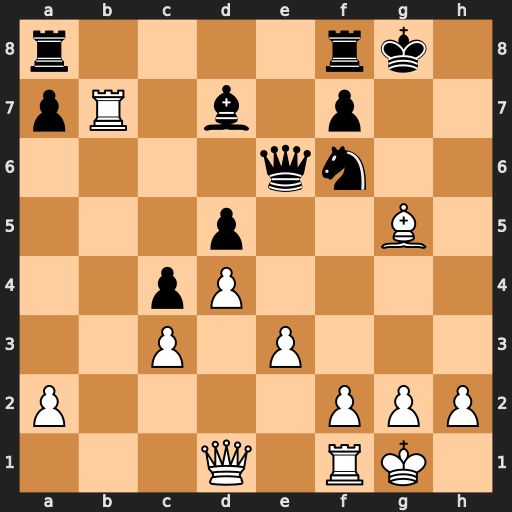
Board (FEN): r4rk1/pR1b1p2/4qn2/3p2B1/2pP4/2P1P3/P4PPP/3Q1RK1
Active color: w
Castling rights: -
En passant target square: -
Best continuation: Bxf6 Qxf6 Rxd7